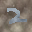
Label: 2